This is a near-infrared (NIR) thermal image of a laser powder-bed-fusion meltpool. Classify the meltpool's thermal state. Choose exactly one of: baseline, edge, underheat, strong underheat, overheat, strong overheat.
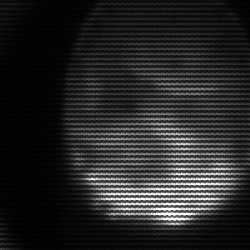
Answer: edge